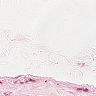
Metastatic tissue present: no